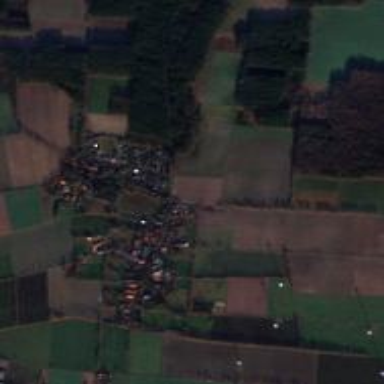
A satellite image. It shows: Village.